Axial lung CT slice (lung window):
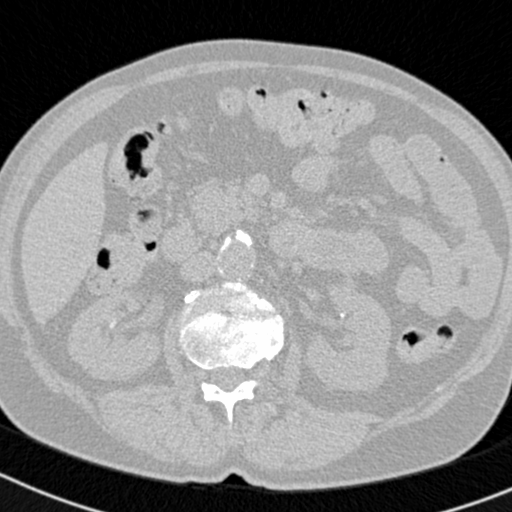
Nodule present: no